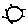
Label: sun